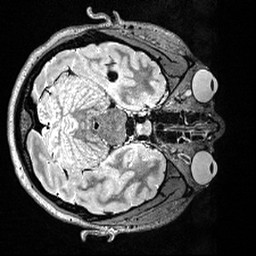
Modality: T2w
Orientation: axial
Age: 24
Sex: female